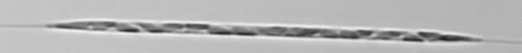
Label: Rhizosolenia